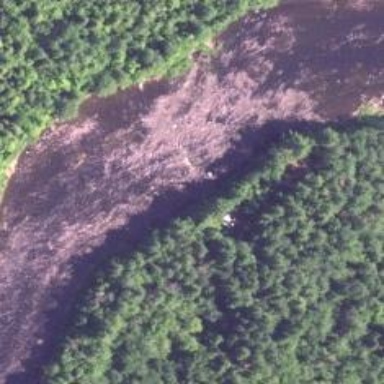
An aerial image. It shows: Rapids in natural water.